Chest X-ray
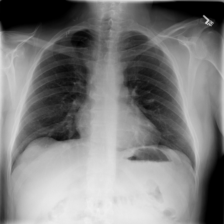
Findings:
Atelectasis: negative
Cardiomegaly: negative
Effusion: negative
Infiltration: negative
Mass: negative
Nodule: negative
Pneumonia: negative
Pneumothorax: positive
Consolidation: negative
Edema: negative
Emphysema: negative
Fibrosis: negative
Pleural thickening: negative
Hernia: negative